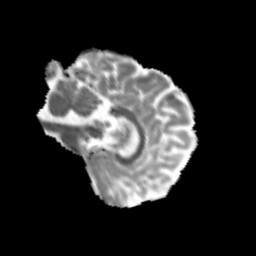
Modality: MD
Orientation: sagittal
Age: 24
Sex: male
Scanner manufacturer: siemens
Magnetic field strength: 3 T
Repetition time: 3.5 s
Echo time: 0.125 s